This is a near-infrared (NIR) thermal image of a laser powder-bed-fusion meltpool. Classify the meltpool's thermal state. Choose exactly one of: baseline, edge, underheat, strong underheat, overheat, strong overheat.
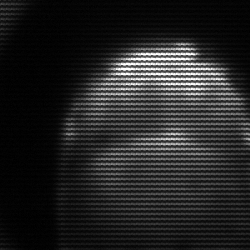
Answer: edge